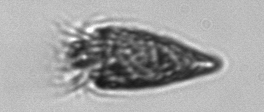
Label: Strombidium_tintinnodes